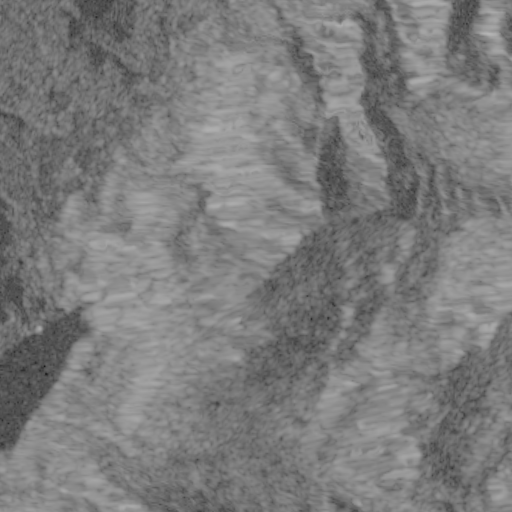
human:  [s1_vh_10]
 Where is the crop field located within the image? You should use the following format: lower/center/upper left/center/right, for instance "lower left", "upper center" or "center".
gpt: The crop field is located in the center left of the image.
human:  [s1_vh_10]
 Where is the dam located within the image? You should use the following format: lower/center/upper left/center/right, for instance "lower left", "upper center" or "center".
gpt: The dam is located in the center left of the image.
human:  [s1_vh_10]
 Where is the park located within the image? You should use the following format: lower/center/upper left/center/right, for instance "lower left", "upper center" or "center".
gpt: The park is located in the center left of the image.
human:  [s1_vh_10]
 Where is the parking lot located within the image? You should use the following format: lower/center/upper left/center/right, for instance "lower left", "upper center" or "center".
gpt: The parking lot is located in the center left of the image.
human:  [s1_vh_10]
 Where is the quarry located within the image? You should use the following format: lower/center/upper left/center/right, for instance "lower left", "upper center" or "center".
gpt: There is no quarry in the image.

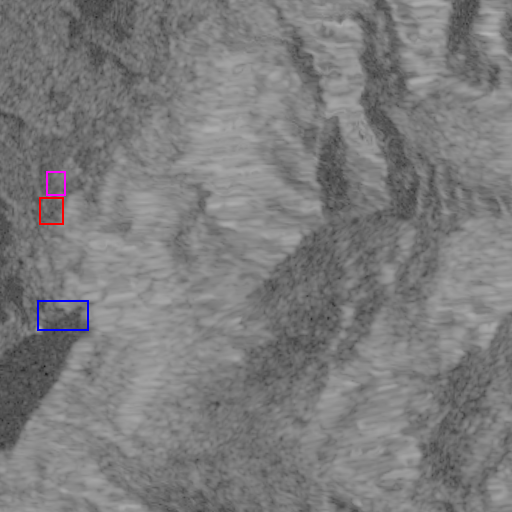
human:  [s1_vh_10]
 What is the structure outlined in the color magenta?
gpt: The structure outlined in magenta is a crop field.
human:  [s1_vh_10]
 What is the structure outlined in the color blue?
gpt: The structure outlined in blue is a dam.
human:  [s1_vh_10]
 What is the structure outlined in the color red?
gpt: The structure outlined in red is a park.
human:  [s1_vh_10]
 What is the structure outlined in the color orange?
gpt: There is no orange outline.